九年级 · 度量几何学
如图, 已知 $\mathrm{AB}$ 是 $\odot 0$ 的直径, $\mathrm{PC}$ 切 $\odot 0$ 于点 $\mathrm{C}, \angle \mathrm{PCB}=35^{\circ}$, 则 $\angle \mathrm{B}$ 等于 \$ \qquad \$度.

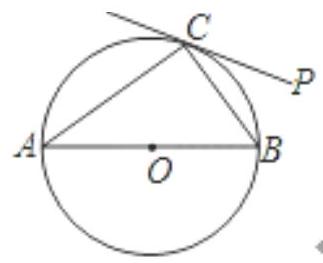
答案: 【分析】根据弦切角等于弦切角所夹的弧所对的圆周角求出 $\angle A=\angle P C B$, 再根据直径所对的圆周角是直角得出 $\angle \mathrm{A}$ 与 $\angle \mathrm{B}$ 互余, 计算即可求解.

解: $\because \mathrm{PC}$ 切 $\odot 0$ 于点 $\mathrm{C}, \angle \mathrm{PCB}=35^{\circ}$,

$\therefore \angle \mathrm{A}=\angle \mathrm{PCB}=35^{\circ}$,

$\because \mathrm{AB}$ 是 $\odot 0$ 的直径,

$\therefore \angle \mathrm{ACB}=90^{\circ}$,

$\therefore \angle \mathrm{A}+\angle \mathrm{B}=90^{\circ}$,

$\therefore 35^{\circ}+\angle \mathrm{B}=90^{\circ}$,

解得 $\angle B=55^{\circ}$.

故答案为: 55 .